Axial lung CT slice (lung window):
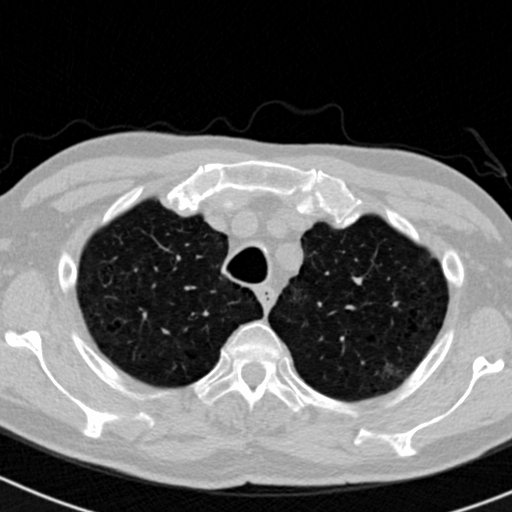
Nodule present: no